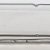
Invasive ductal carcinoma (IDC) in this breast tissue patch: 0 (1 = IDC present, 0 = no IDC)